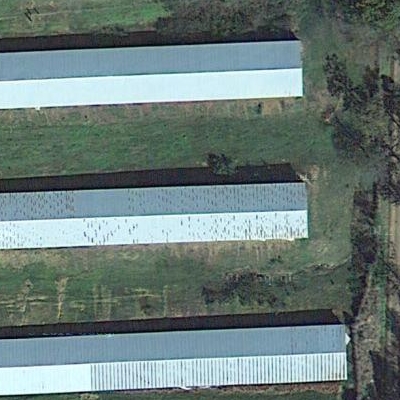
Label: Industry